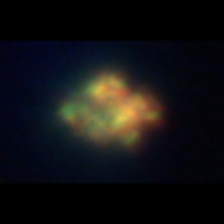
Taxon: Unknown_detritus
Group: Unknown